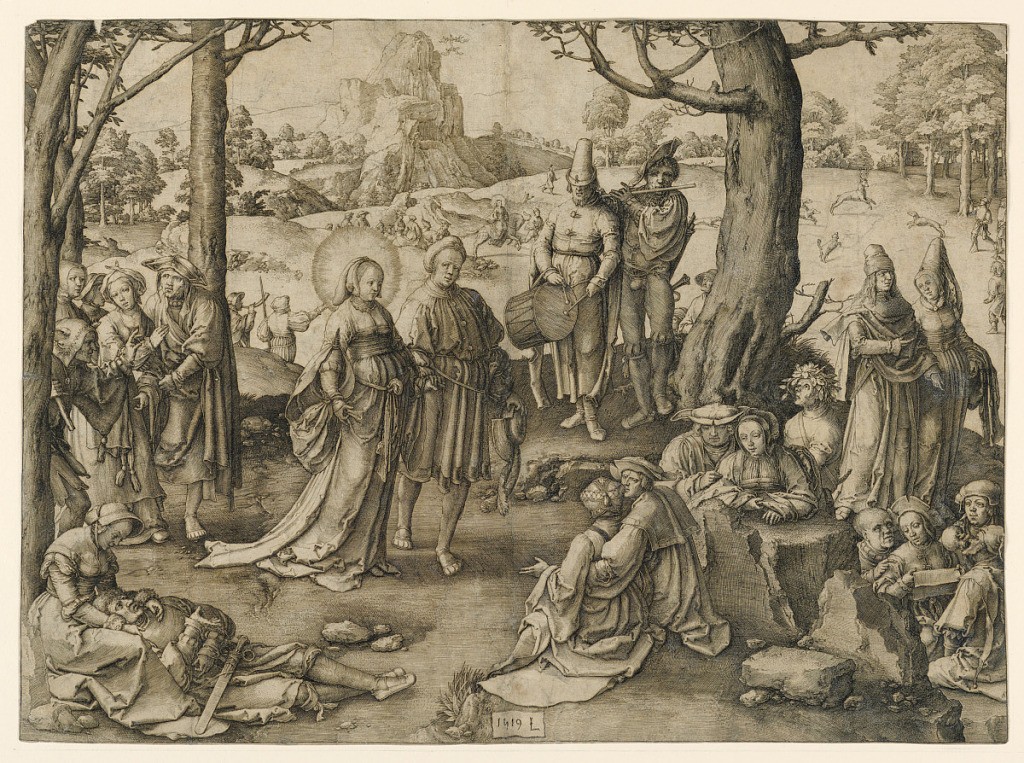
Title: The Dance of St. Mary Magdalene
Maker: Lucas van Leyden, Netherlandish, ca. 1494–1533
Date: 1519
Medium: Engraving on laid paper
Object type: Print
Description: In center foreground, Mary Magdalen, accompanied by a man, walks from left to right. In right mid-distance, two musicians. Numerous figures in foreground. In distance a hunting scene in mountains.